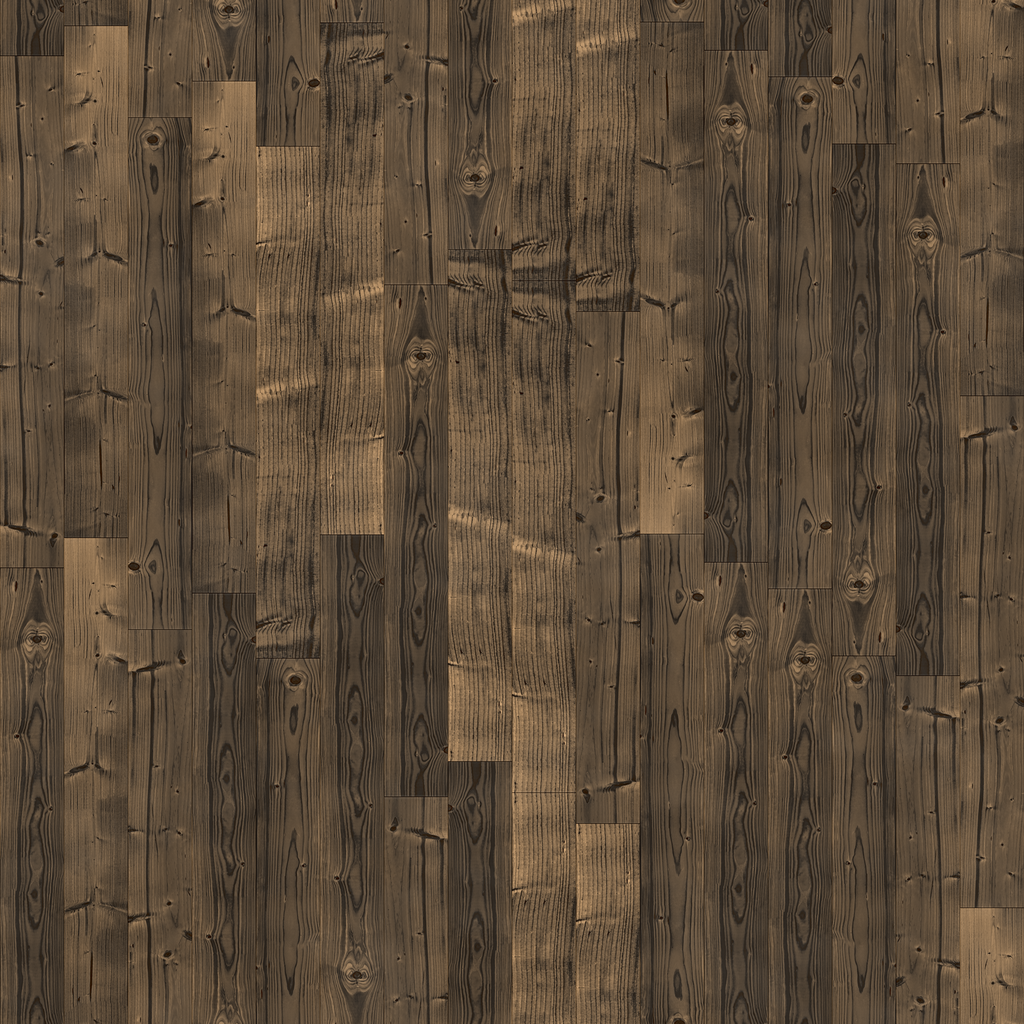
Texture map type: Color